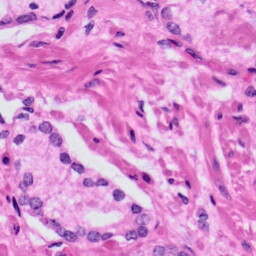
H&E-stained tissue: Prostate